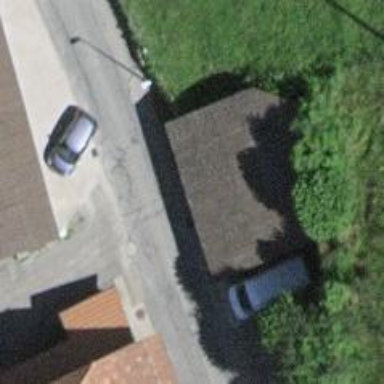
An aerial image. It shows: Rural barn.